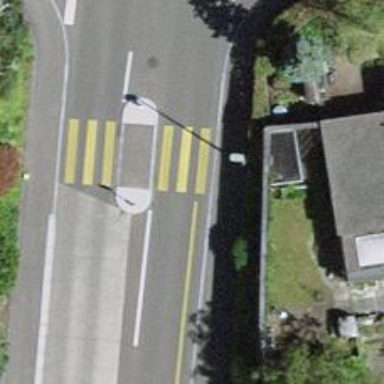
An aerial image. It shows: Uncontrolled zebra crossing with pedestrian island.